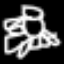
Label: octagon